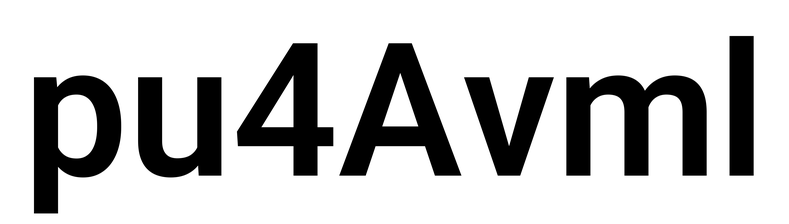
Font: Roboto_SemiBold